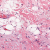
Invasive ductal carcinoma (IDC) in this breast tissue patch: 1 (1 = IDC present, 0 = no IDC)